Aerial crown-view tile of a tropical tree (Barro Colorado Island, Panama), acquired 20240611:
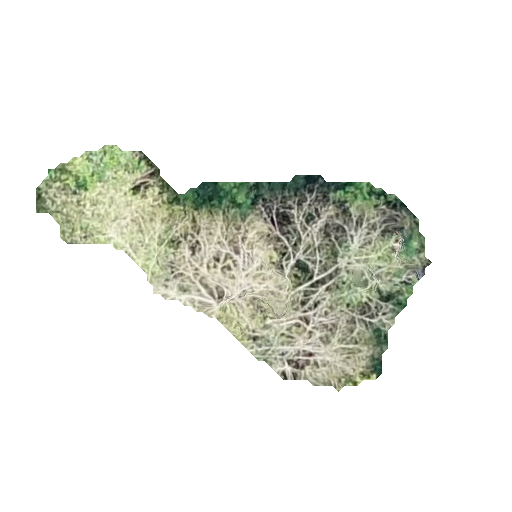
Species: Luehea seemannii
GBIF accepted scientific name: Luehea seemannii
Crown area: 82.723 m²